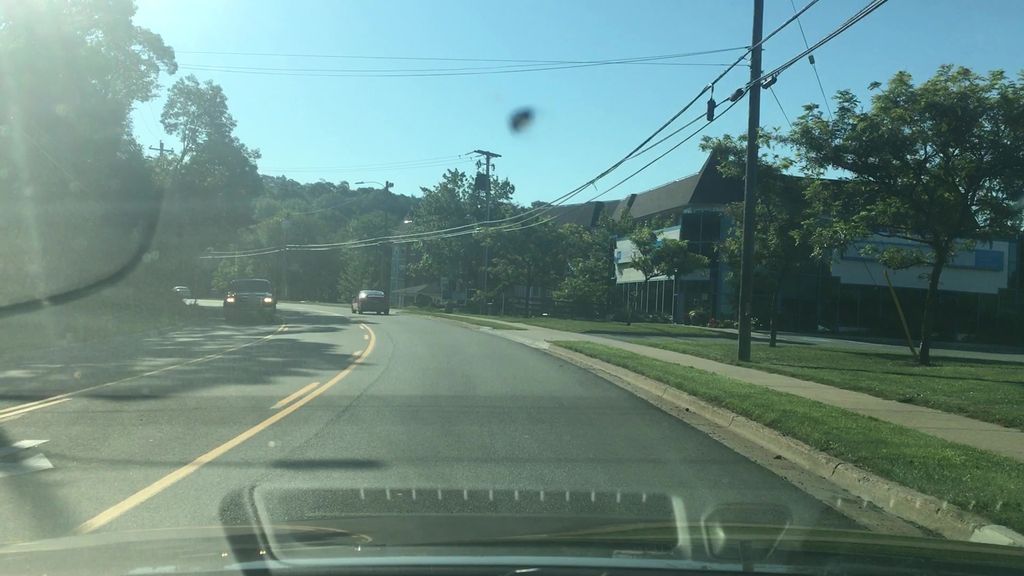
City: halifax